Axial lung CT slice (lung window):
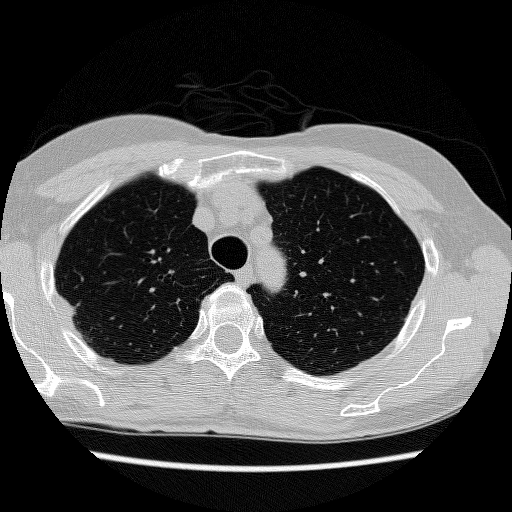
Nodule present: no